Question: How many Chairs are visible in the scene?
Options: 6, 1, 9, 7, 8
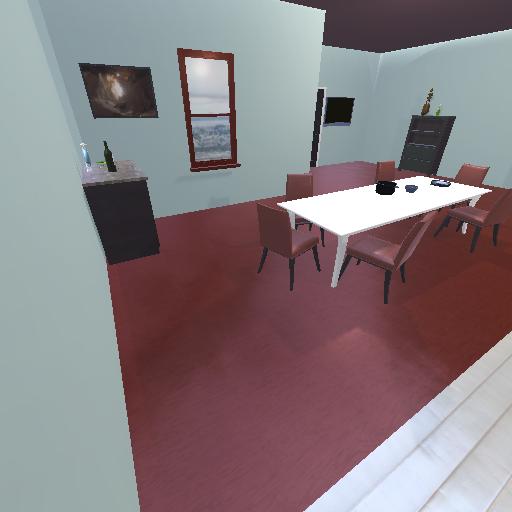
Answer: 6